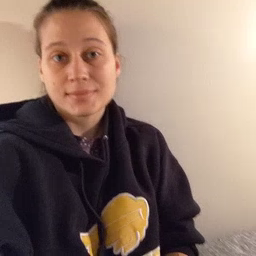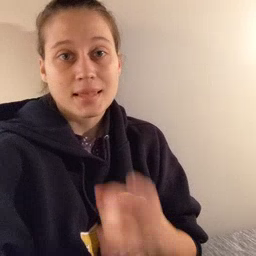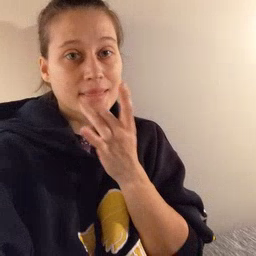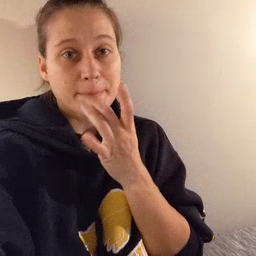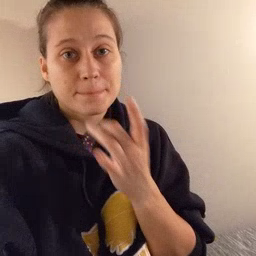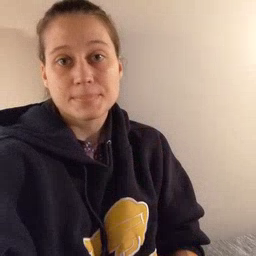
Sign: lamp